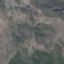
Land use / land cover class: HerbaceousVegetation